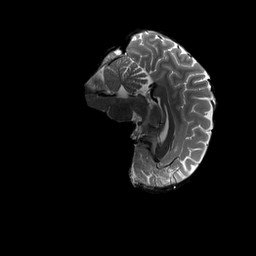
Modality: T2w
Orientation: sagittal
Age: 25
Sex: female
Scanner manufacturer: siemens
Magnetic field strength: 3 T
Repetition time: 3.2 s
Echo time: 0.564 s